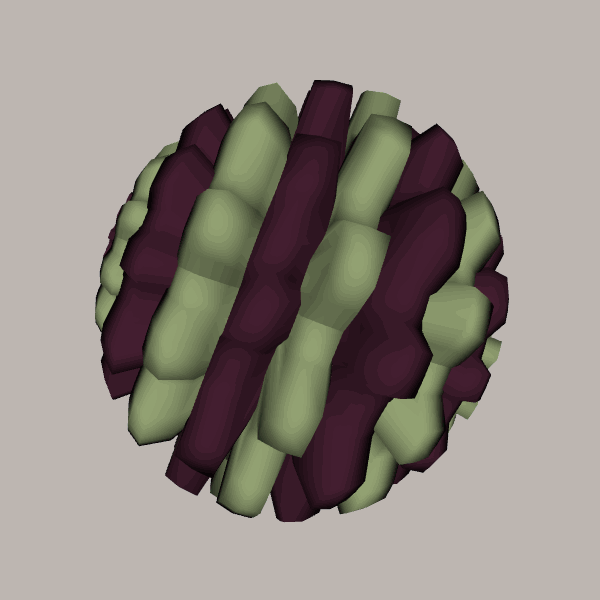
Background: light